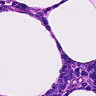
Metastatic tissue present: no